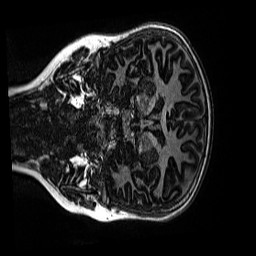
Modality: MP2RAGE
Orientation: coronal
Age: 10
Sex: female
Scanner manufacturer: siemens
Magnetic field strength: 3 T
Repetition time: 4 s
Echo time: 0.00299 s